Question: I have this code for n = 4
'''
b_11 <- (1 / 2) * (wi[1] - wi[1] + 1); b_11
b_12 <- (1 / 2) * (wi[1] - wi[2] + 1); b_12
b_13 <- (1 / 2) * (wi[1] - wi[3] + 1); b_13
b_14 <- (1 / 2) * (wi[1] - wi[4] + 1); b_14
b_21 <- (1 / 2) * (wi[2] - wi[1] + 1); b_21
b_22 <- (1 / 2) * (wi[2] - wi[2] + 1); b_22
b_23 <- (1 / 2) * (wi[2] - wi[3] + 1); b_23
b_24 <- (1 / 2) * (wi[2] - wi[4] + 1); b_24
b_31 <- (1 / 2) * (wi[3] - wi[1] + 1); b_31
b_32 <- (1 / 2) * (wi[3] - wi[2] + 1); b_32
b_33 <- (1 / 2) * (wi[3] - wi[3] + 1); b_33
b_34 <- (1 / 2) * (wi[3] - wi[4] + 1); b_34
b_41 <- (1 / 2) * (wi[4] - wi[1] + 1); b_41
b_42 <- (1 / 2) * (wi[4] - wi[2] + 1); b_42
b_43 <- (1 / 2) * (wi[4] - wi[3] + 1); b_43
b_44 <- (1 / 2) * (wi[4] - wi[4] + 1); b_44
trB <- c(b_11, b_12, b_13, b_14,
b_21, b_22, b_23, b_24,
b_31, b_32, b_33, b_34,
b_41, b_42, b_43, b_44)
'''
Is there any way how to simplify (or make cycle) it for other cases, where n could be bigger than 4?
(wi[i] is a vector).
Formulas in case this helps:

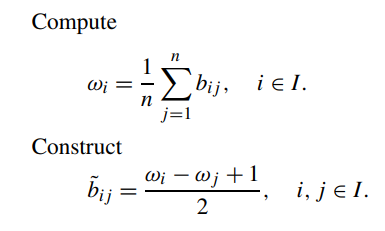
Answer: This can be vectorised as:
'''
set.seed(0)
wi <- runif(4) #or whatever
0.5* (outer(wi,wi,"-")+1)
'''
to produce a matrix. Now the code is independent of the length of 'wi'. If you prefer the vector that you currently have, the output could be reshaped with:
'''
c(t(0.5* (outer(wi,wi,"-")+1)))
'''